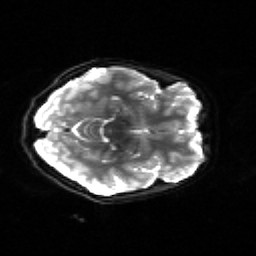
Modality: sbref
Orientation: axial
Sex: female
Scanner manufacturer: siemens
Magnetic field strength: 3 T
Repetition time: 5 s
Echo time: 0.071 s